Interaction volume radius: 10 \u00c5
Interaction volume height: 15 \u00c5
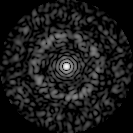
Disorder parameter: 0.8384